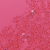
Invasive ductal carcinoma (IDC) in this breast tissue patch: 0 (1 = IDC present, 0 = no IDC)